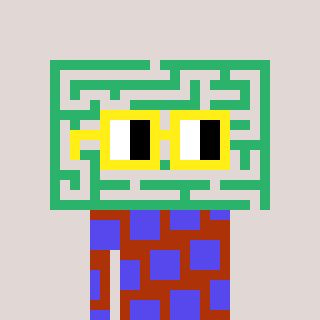
a pixel art character with square yellow glasses, a maze-shaped head and a hotbrown-colored body on a warm background